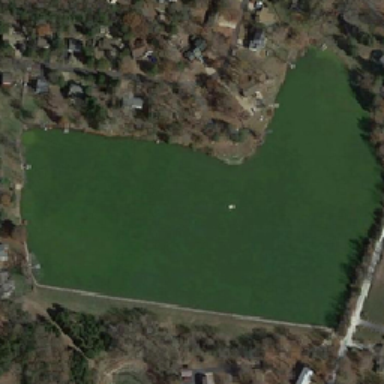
There is a lot of gray roof houses near the pond .